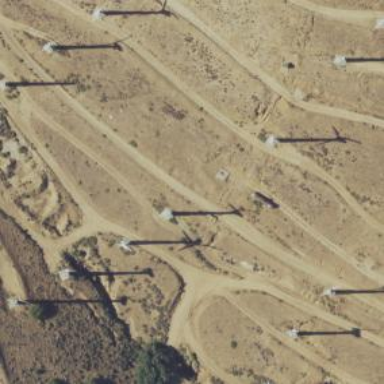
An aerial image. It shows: Wind generator powered by wind turbine.